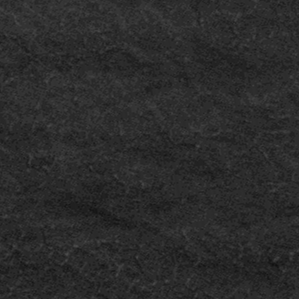
Label: frost